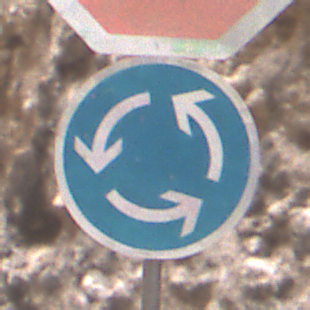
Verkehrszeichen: Kreisverkehr
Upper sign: Stop
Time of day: Midday
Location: Outdoor (Urban)
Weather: PartlyCloudy
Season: NotSpecified
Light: Natural